二年级 · 算术
蒲公英妈妈为自己的娃娃准备了降落伞。一阵风吹走了 26 个, 又一阵风吹走了 16 个, 还剩 33 个, 蒲公英妈妈一共有 \$ \qquad \$个娃娃。

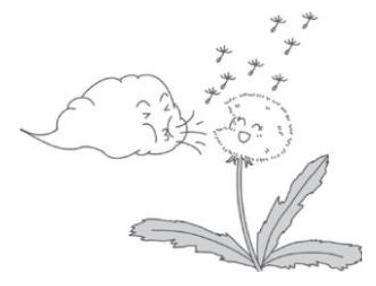
答案: 75